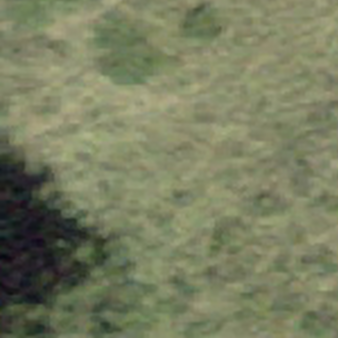
Label: other